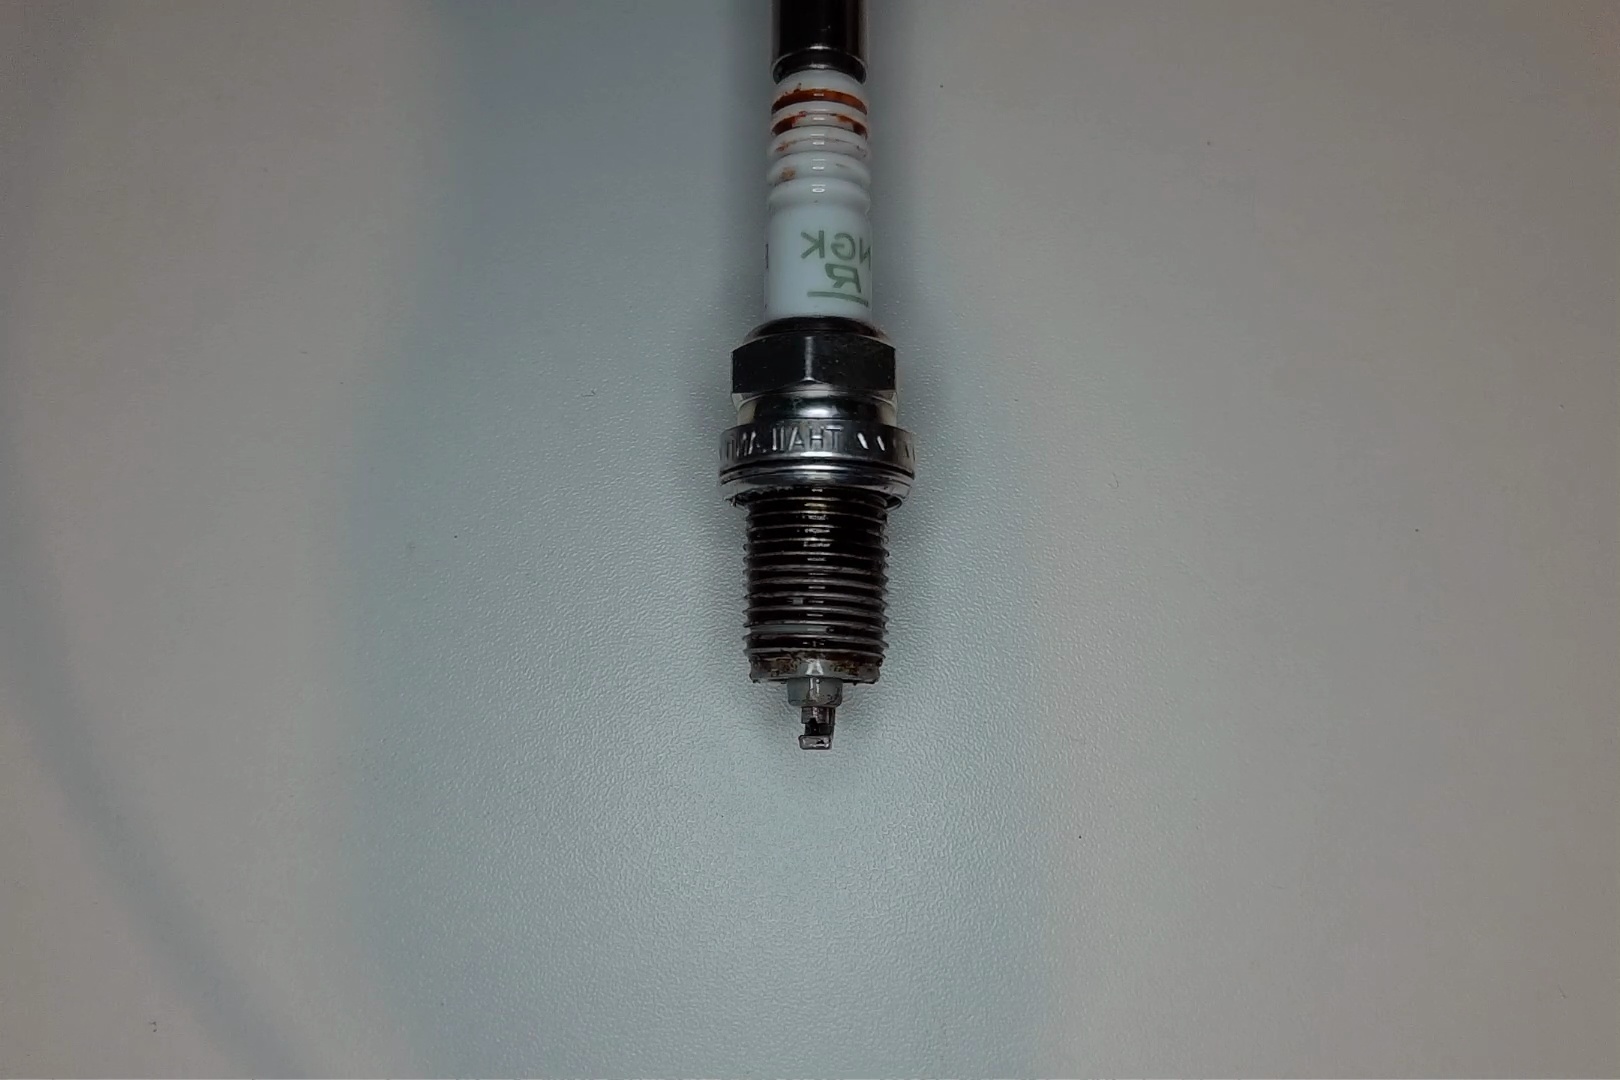
Label: anomaly